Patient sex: M
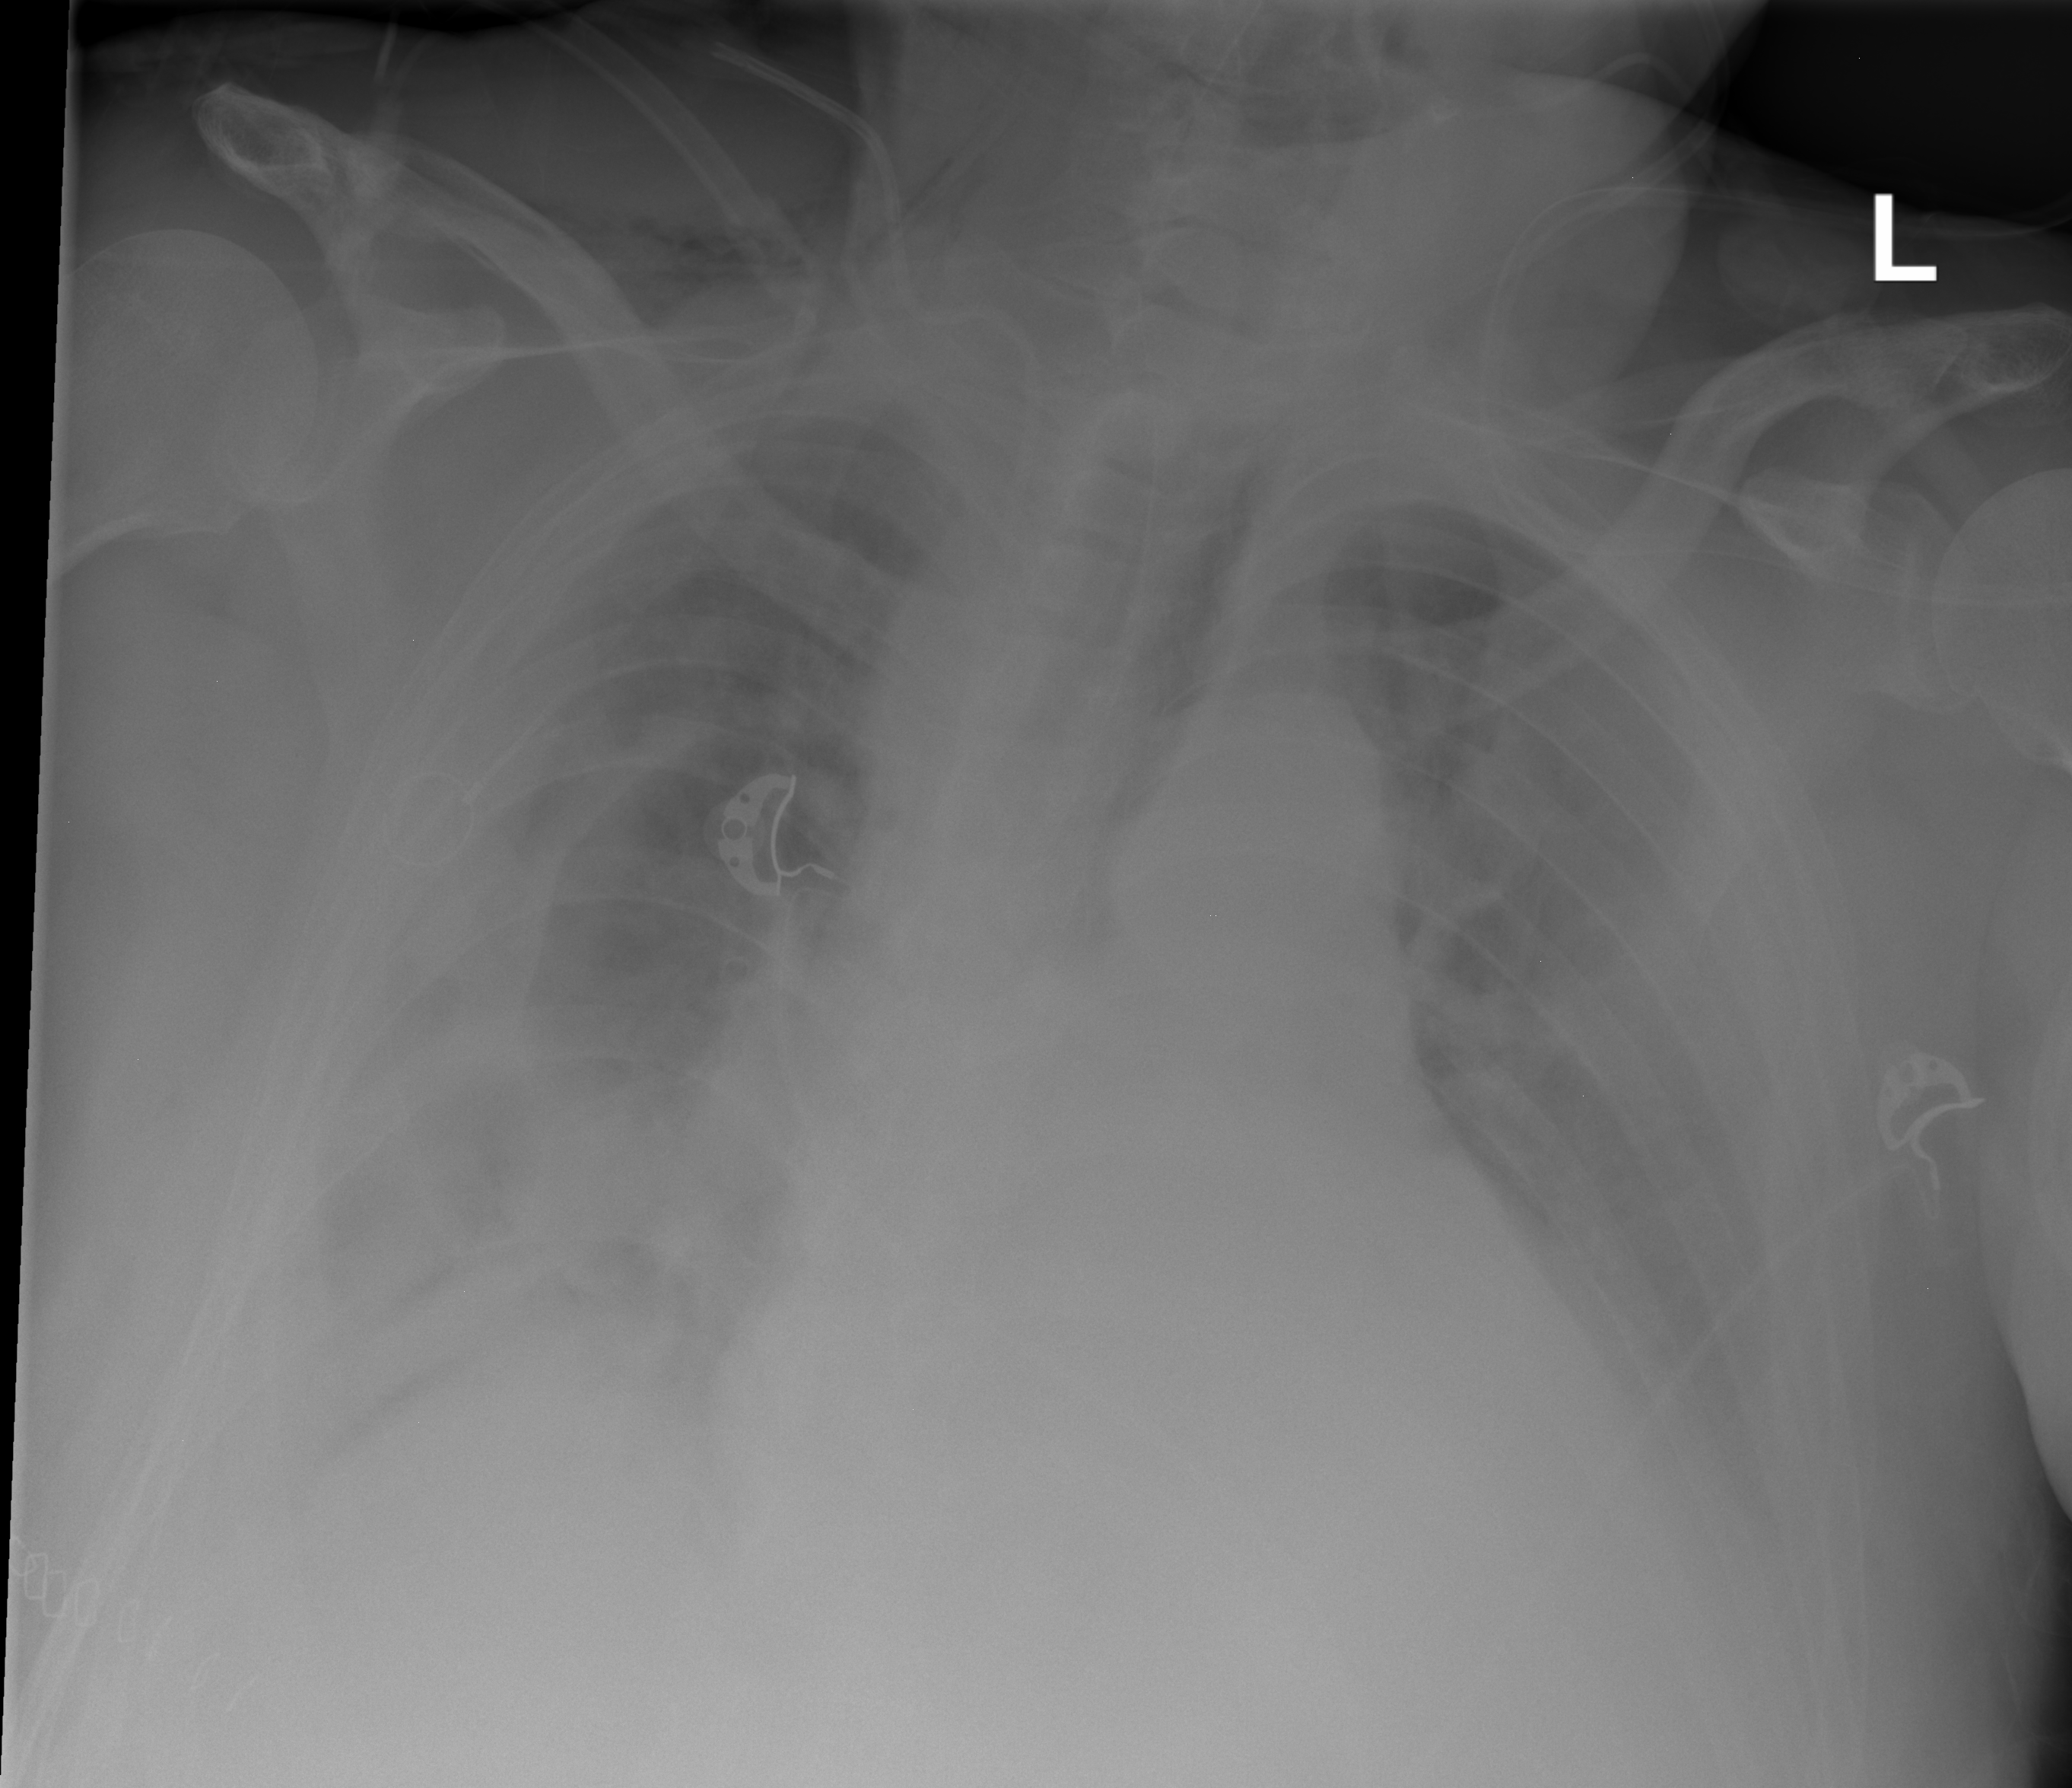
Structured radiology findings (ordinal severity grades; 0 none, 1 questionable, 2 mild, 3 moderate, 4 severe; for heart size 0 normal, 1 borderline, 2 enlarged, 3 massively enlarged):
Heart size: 2
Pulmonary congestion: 0
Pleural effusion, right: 2
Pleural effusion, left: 2
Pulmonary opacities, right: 2
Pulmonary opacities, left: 0
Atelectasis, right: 2
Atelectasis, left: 2